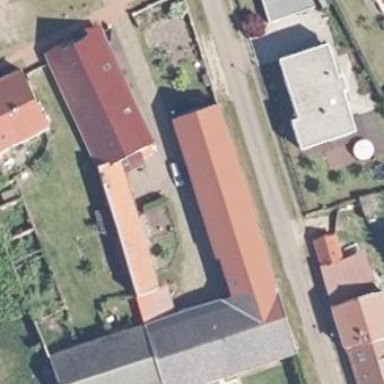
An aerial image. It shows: Building with gabled roof.